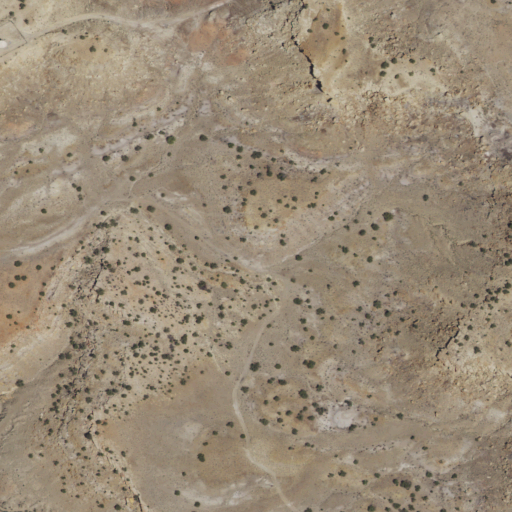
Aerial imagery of ridge(s) in New Mexico named Coal Mine Hill containing shrub, grassland, and open development